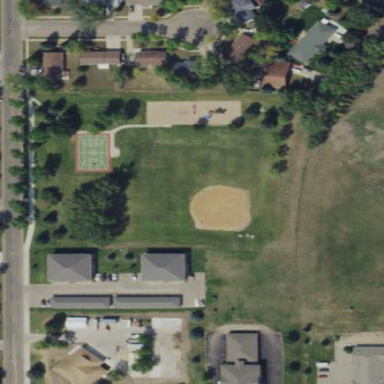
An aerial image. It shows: Baseball pitch for leisure land.